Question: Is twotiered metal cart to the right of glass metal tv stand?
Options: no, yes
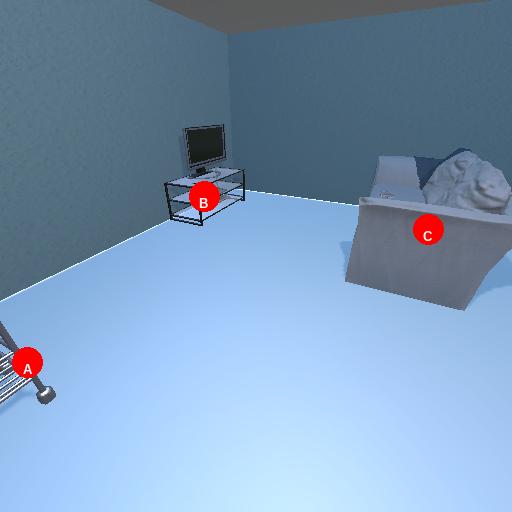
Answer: no